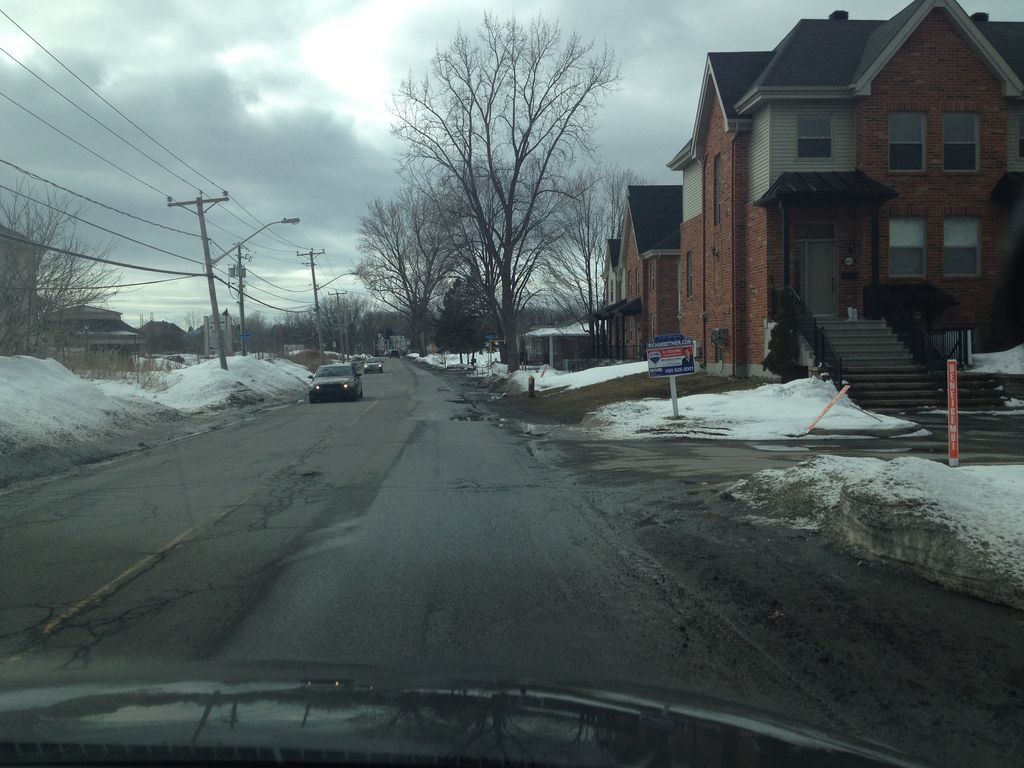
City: montreal